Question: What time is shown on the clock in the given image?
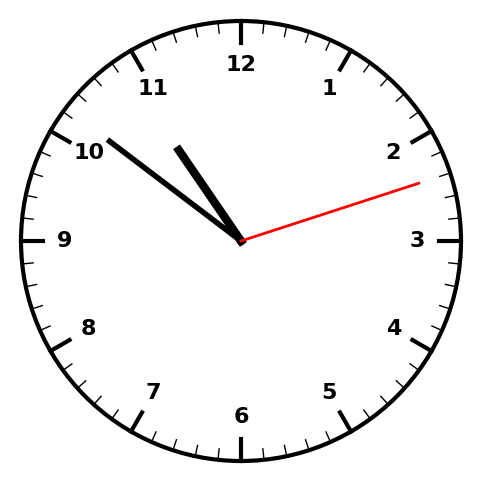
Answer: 10:51:12